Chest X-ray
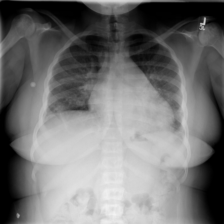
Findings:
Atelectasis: negative
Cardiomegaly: positive
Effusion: positive
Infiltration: positive
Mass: negative
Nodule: negative
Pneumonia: positive
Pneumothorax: negative
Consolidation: negative
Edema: negative
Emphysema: negative
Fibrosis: negative
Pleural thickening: negative
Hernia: negative